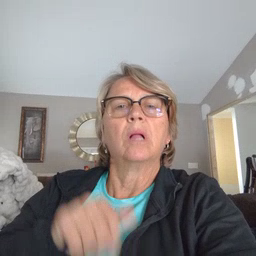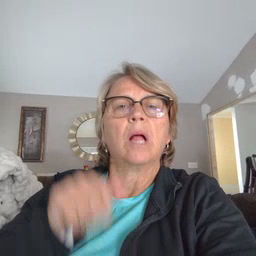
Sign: girl